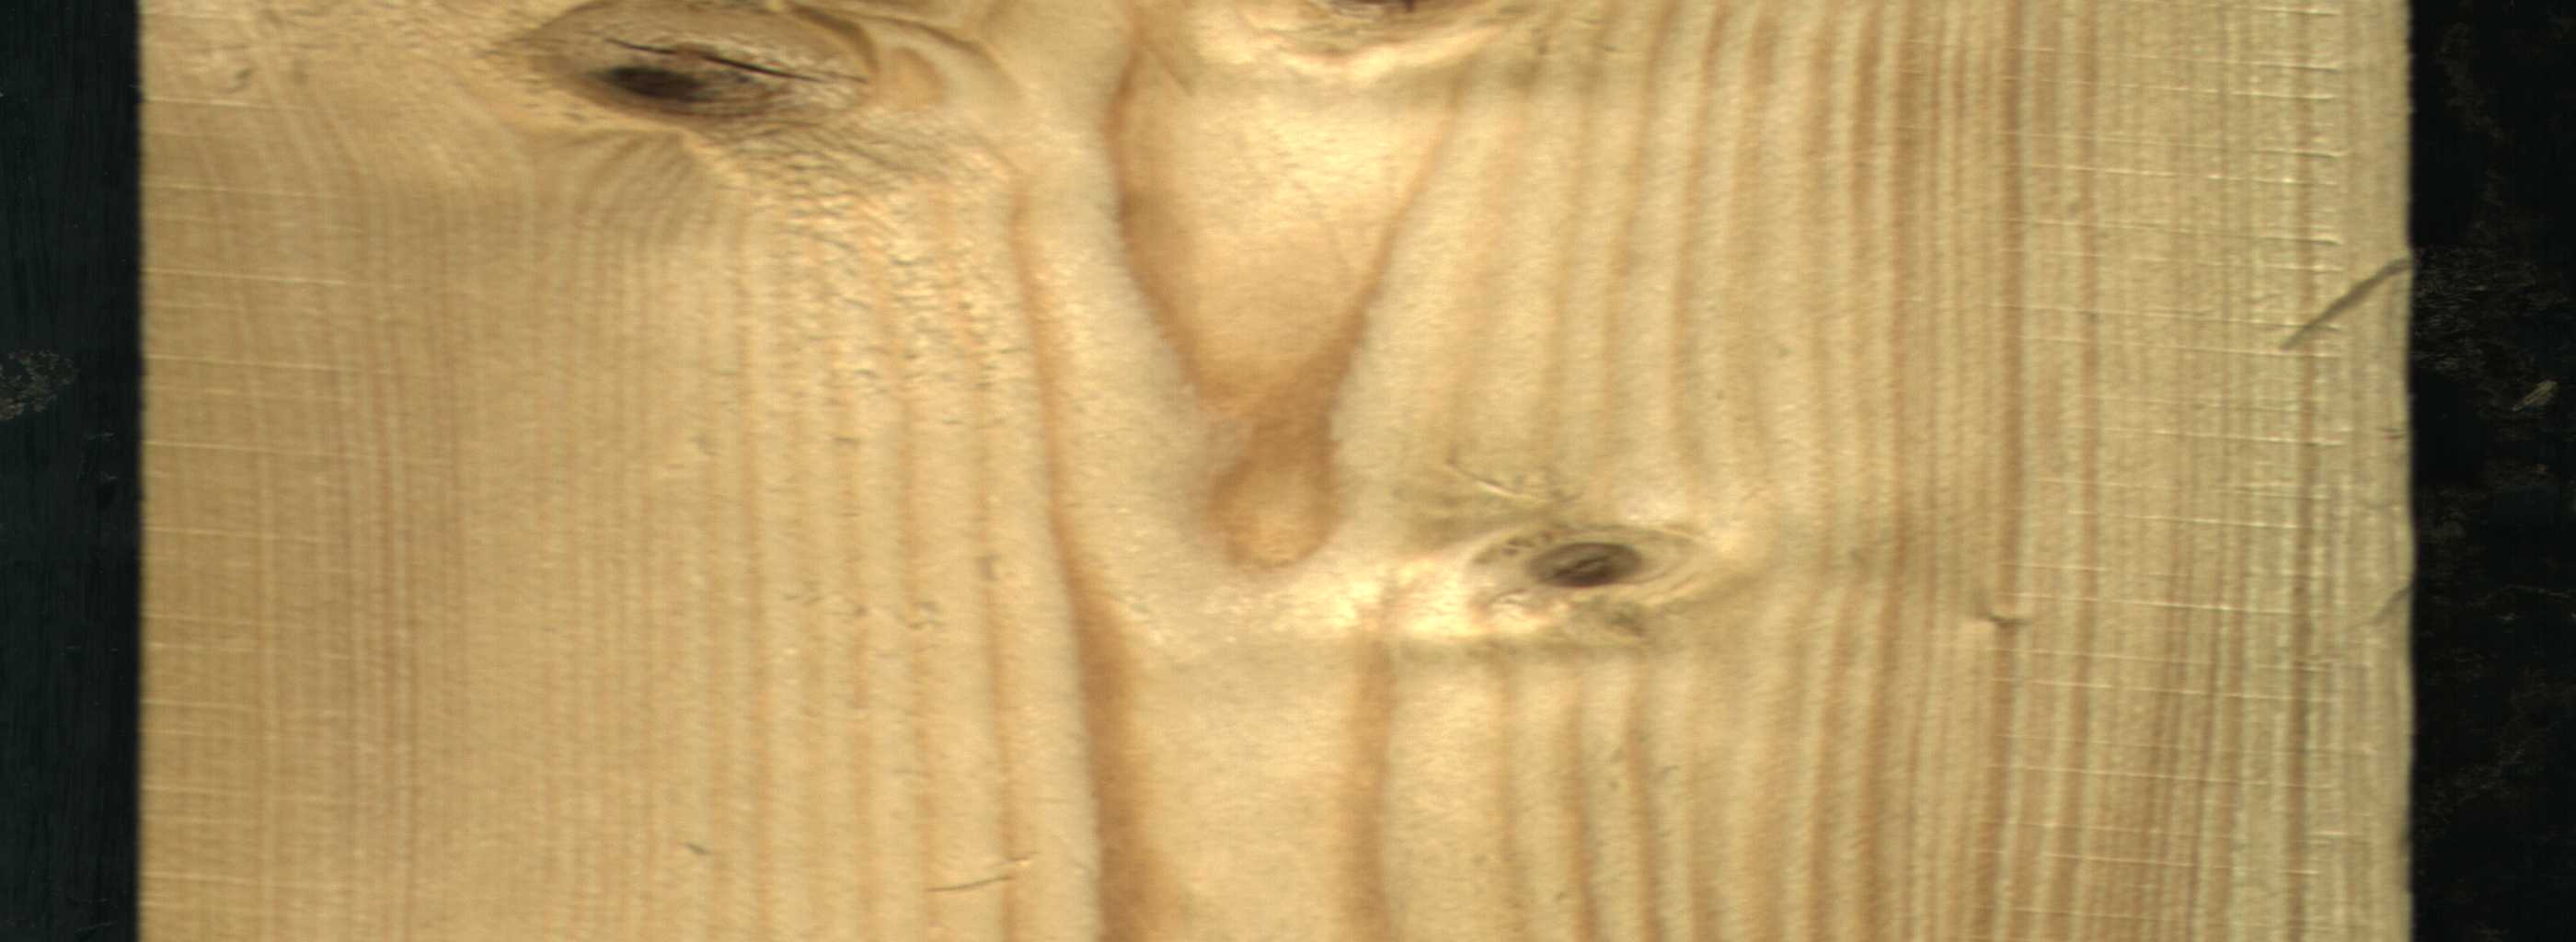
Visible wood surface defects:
knot_with_crack
Live_Knot
Live_Knot